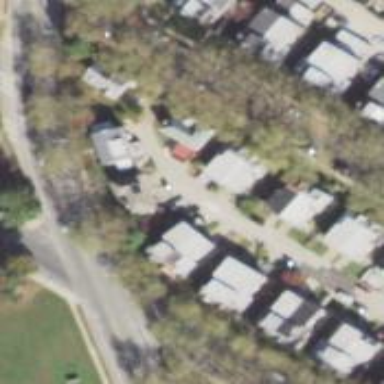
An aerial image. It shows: Alley classified as service road.